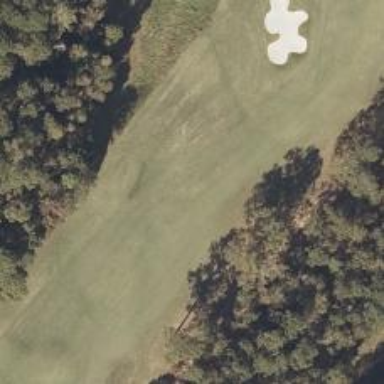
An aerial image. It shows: Golf hole.